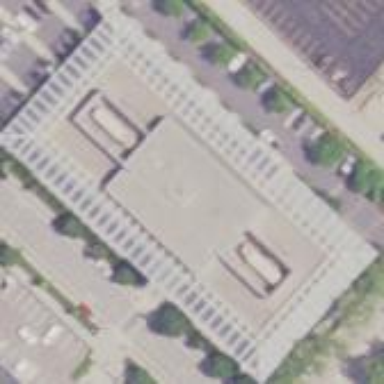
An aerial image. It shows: Bank building.